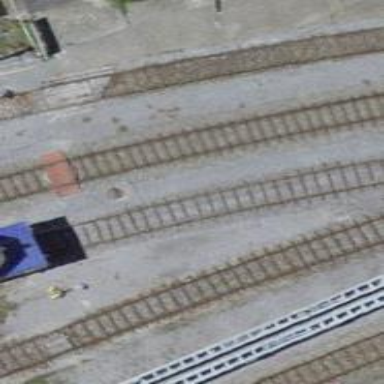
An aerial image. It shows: Yard with single rail track. The railway track is electrified with contact line for service purposes.